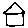
Label: house